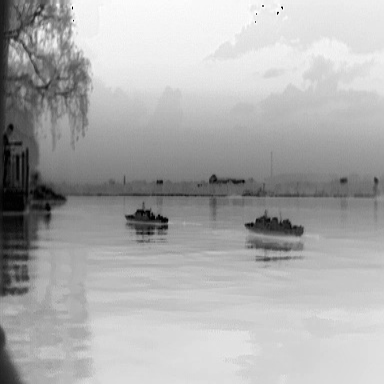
There are two warships in the infrared image.